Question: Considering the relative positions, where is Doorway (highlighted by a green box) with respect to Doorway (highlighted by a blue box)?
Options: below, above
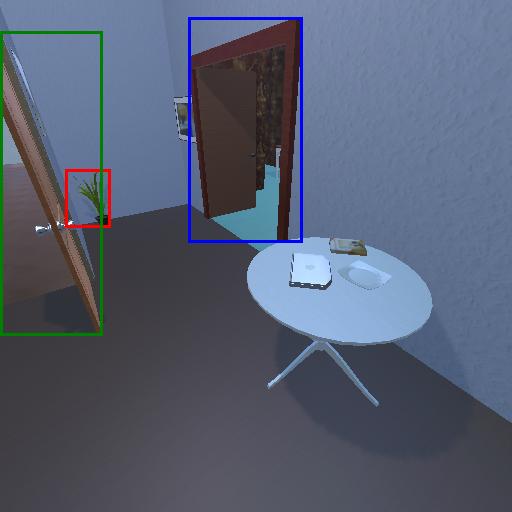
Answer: below